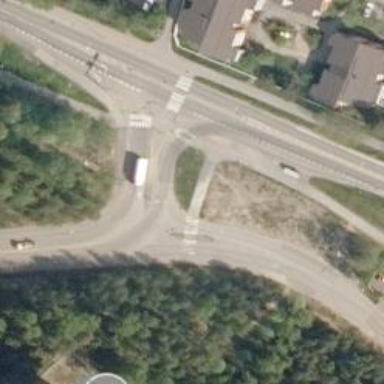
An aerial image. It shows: Secondary link road with asphalt surface.